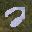
Label: 2